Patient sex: M
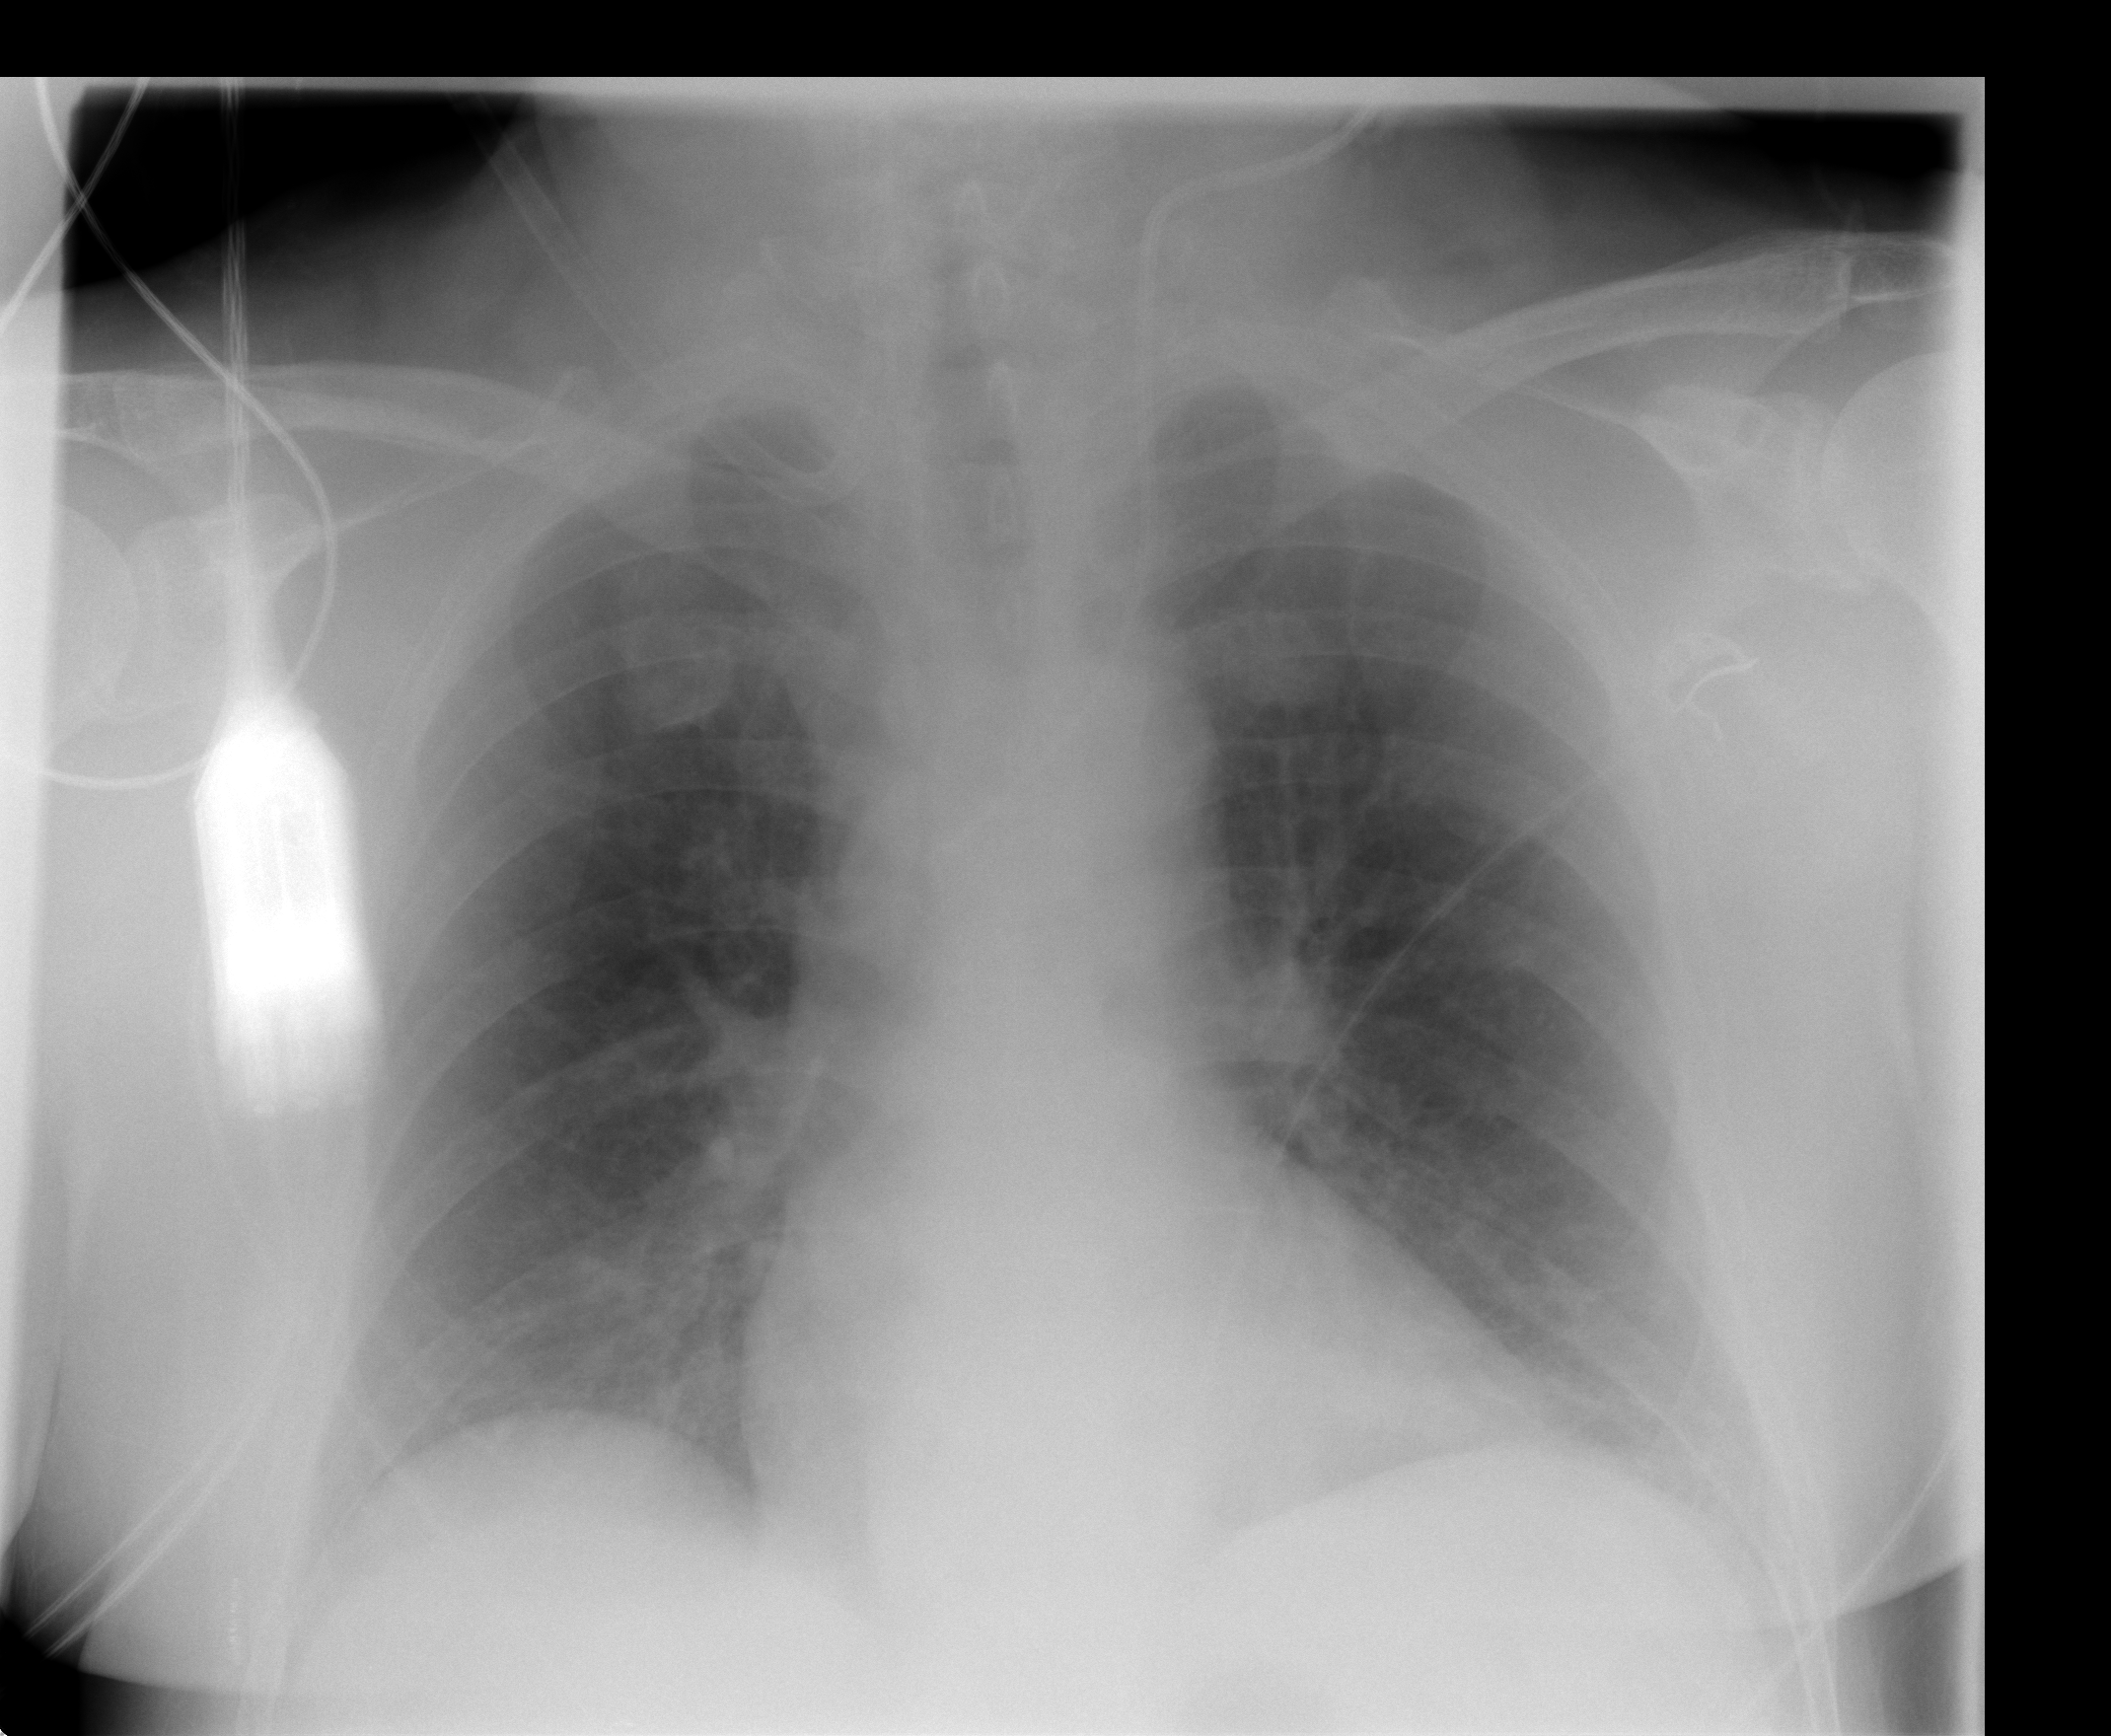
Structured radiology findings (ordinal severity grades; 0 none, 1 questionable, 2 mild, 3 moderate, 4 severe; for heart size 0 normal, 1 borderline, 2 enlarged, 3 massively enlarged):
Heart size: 0
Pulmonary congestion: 2
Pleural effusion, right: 0
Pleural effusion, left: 1
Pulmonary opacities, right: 0
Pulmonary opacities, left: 0
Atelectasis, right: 0
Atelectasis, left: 2